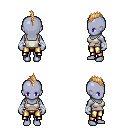
a pixel art fantasy rpg character, female body template, dark elf, purple skin, white pirate shirt, gold greaves, light blonde mohawk hairstyle, white cloth bandages, four views (front, back, left, right), 2x2 character sprite sheet, small pixel art, hard edges, no anti-aliasing